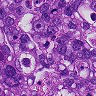
Metastatic tissue present: yes